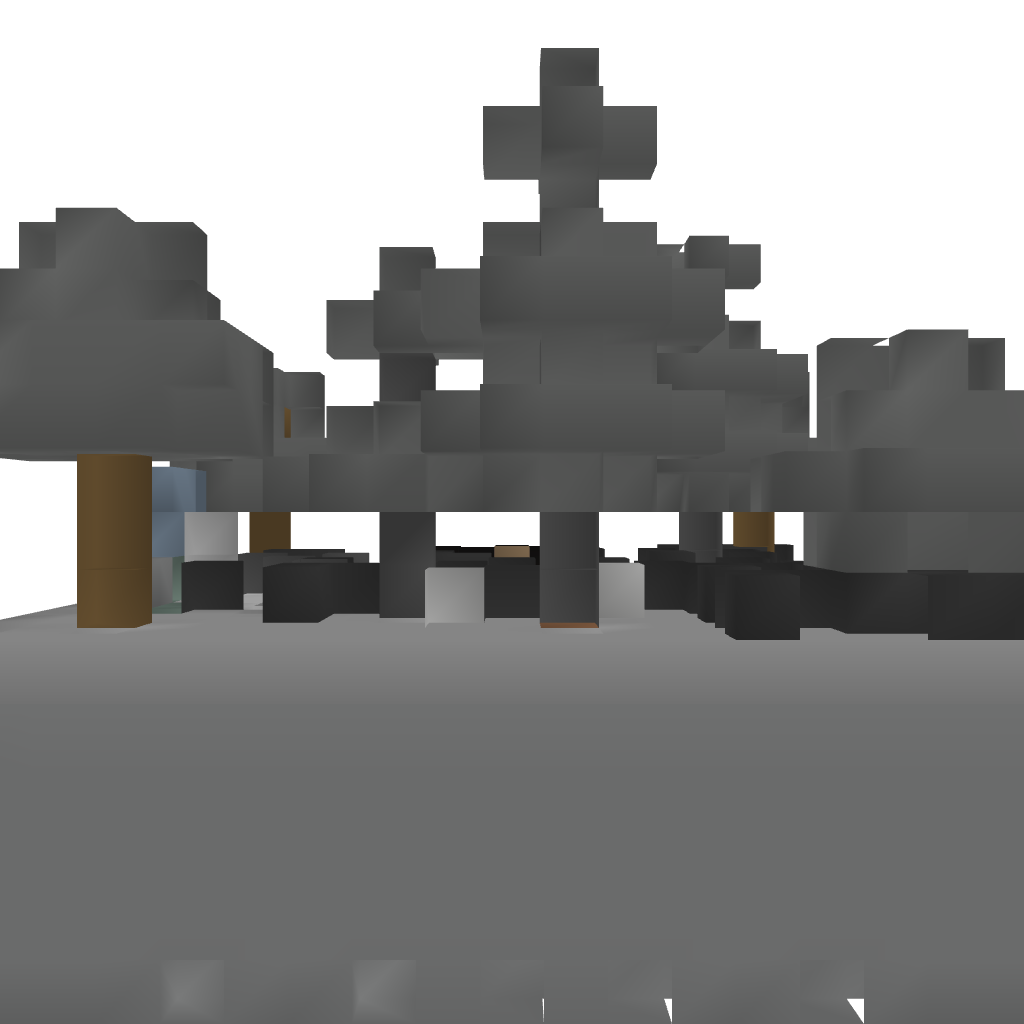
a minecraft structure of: In Memory Of Steve Garden